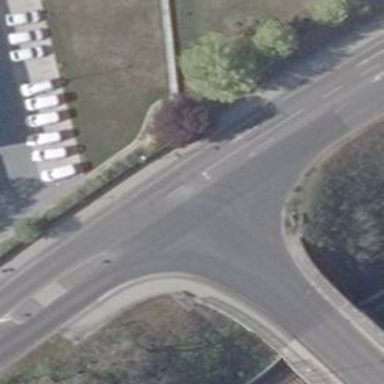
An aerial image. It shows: Tertiary road with asphalt surface and sidewalk on the left.